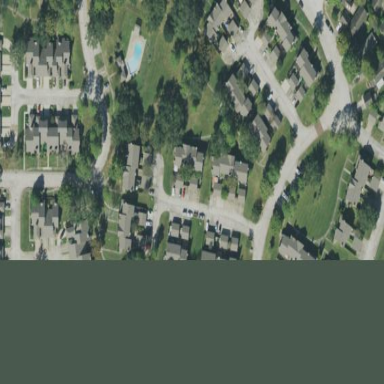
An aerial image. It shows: Neighbourhood with residential townhomes.